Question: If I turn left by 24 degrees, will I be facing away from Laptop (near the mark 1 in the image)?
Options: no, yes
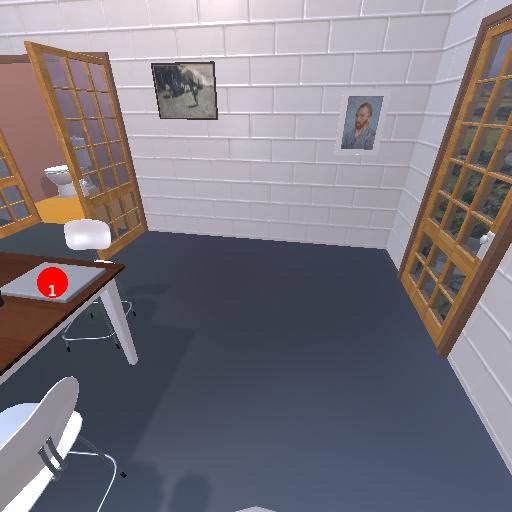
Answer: no